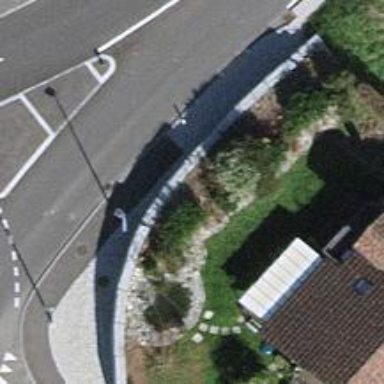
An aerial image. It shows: Kerb barrier.